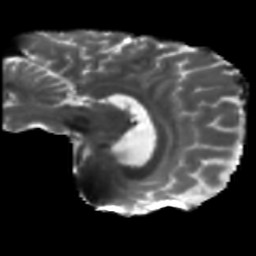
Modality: T2w
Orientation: sagittal
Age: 42
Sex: male
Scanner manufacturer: siemens
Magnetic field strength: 3 T
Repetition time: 5.47 s
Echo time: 0.0854 s